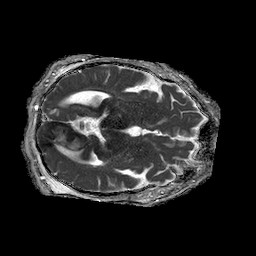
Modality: ADC
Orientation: axial
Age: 63
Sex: male
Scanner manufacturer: philips
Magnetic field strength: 1.5 T
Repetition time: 4.6 s
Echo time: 0.09059 s